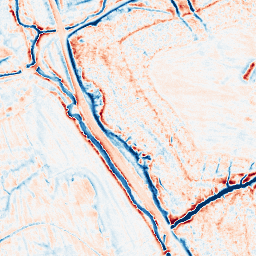
Category: edge_preserving
Decomposition family: anisotropic_diffusion
Decomposition parameters: iterations: 20
kappa: 10
gamma: 0.2
Upsampling method: quadratic
Upsampling parameters: scale: 4
Upsampling scale: 4